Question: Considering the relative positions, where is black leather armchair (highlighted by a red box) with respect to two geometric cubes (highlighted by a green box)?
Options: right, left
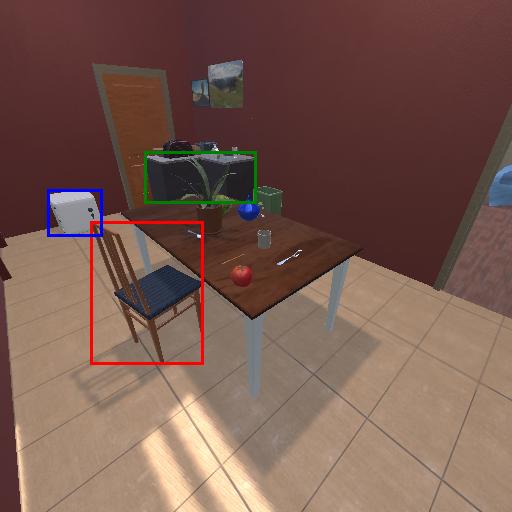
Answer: right